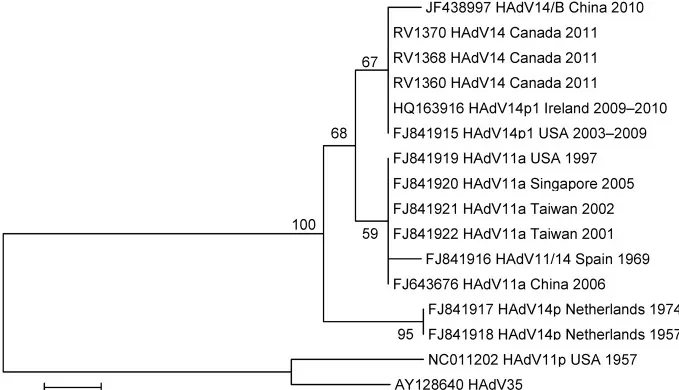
Phylogenetic analysis of human adenovirus 14 (HAdV-14) isolates from patients in New Brunswick, Canada, 2011. E1A.
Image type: chart (chart)